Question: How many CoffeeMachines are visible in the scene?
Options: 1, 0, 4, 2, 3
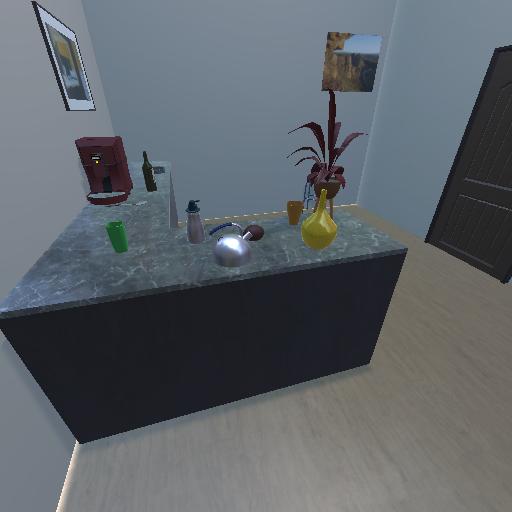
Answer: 1